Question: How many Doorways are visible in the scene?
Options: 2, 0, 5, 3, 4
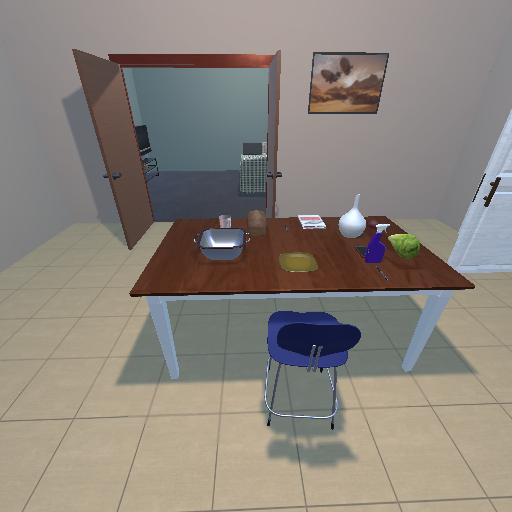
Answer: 2